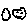
Label: smiley face